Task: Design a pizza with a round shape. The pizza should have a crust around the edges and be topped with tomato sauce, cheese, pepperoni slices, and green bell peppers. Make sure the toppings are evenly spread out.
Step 396:
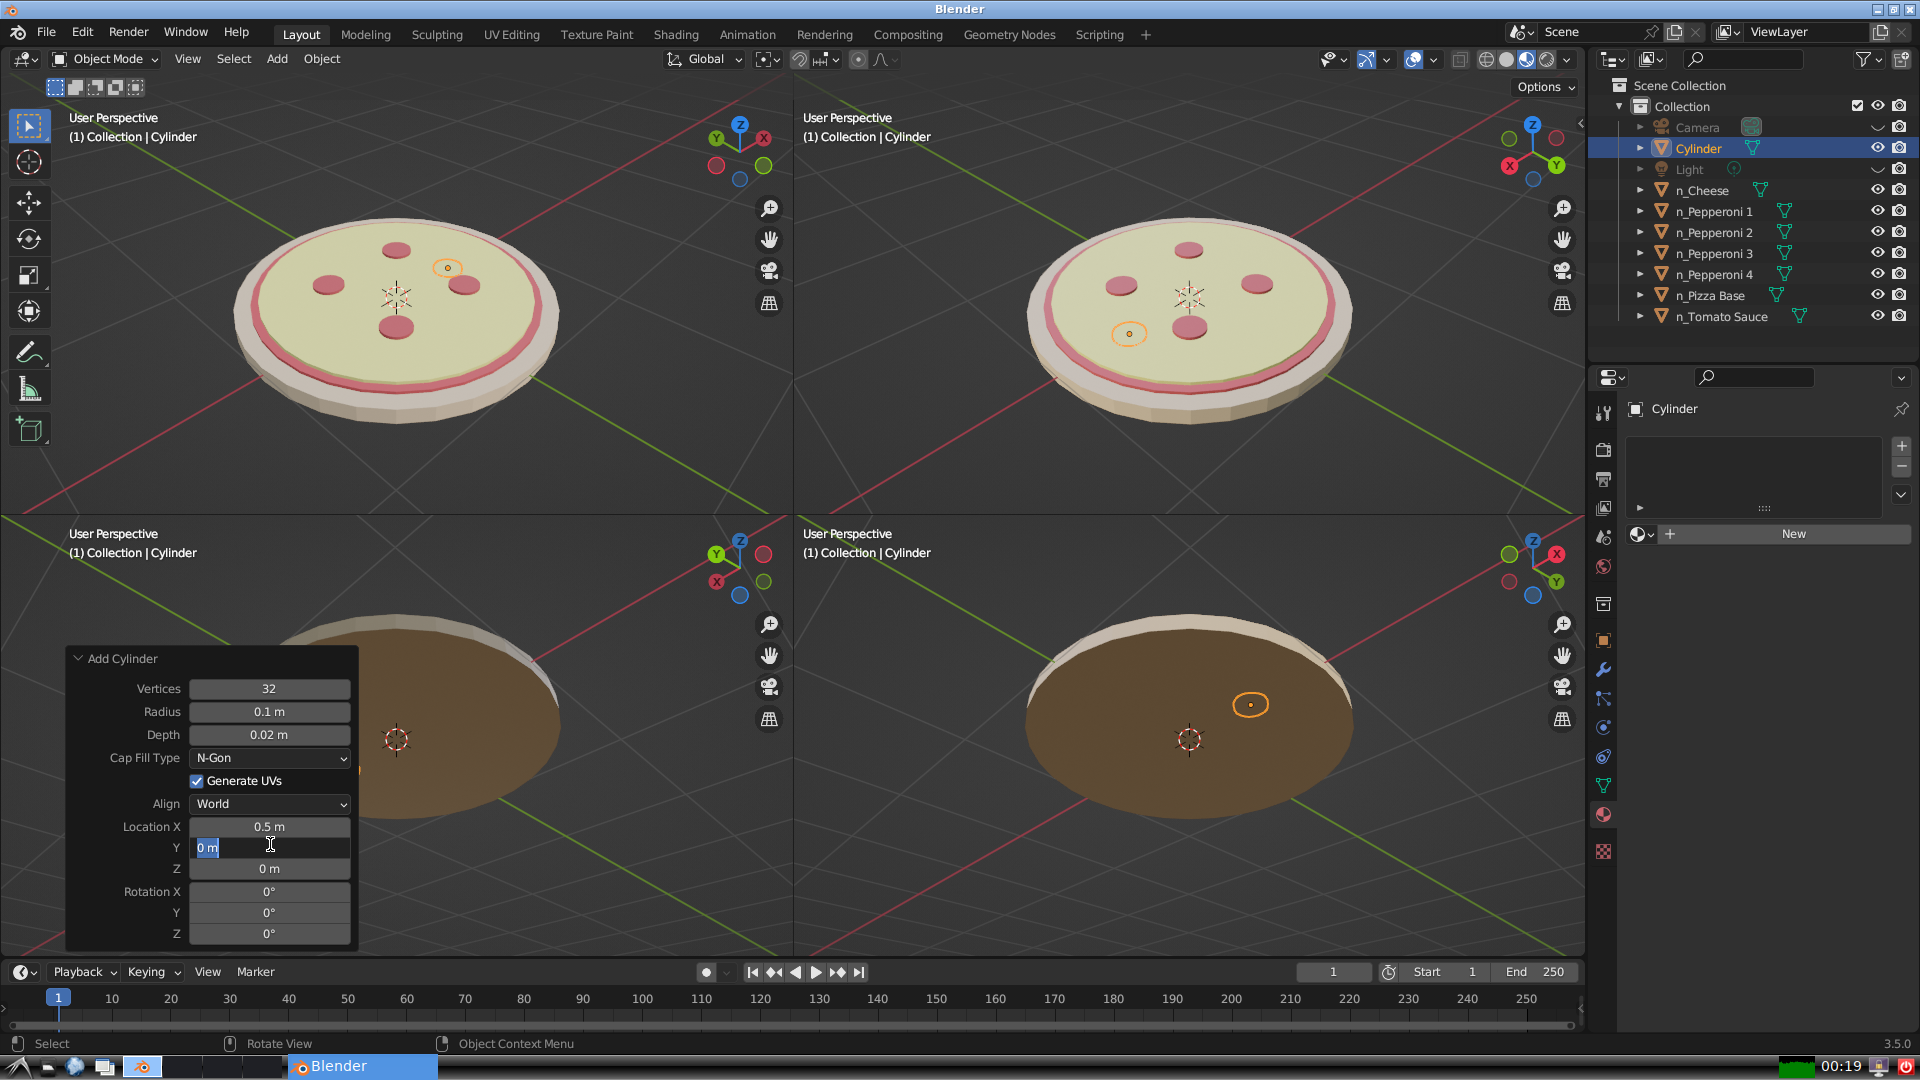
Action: input_text: 0.0